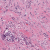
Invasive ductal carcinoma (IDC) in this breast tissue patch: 1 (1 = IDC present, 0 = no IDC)